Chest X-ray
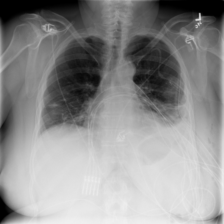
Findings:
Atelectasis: negative
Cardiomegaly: negative
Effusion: negative
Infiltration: negative
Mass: negative
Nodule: negative
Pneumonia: negative
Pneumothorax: negative
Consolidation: negative
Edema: negative
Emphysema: positive
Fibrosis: negative
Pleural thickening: negative
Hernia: negative